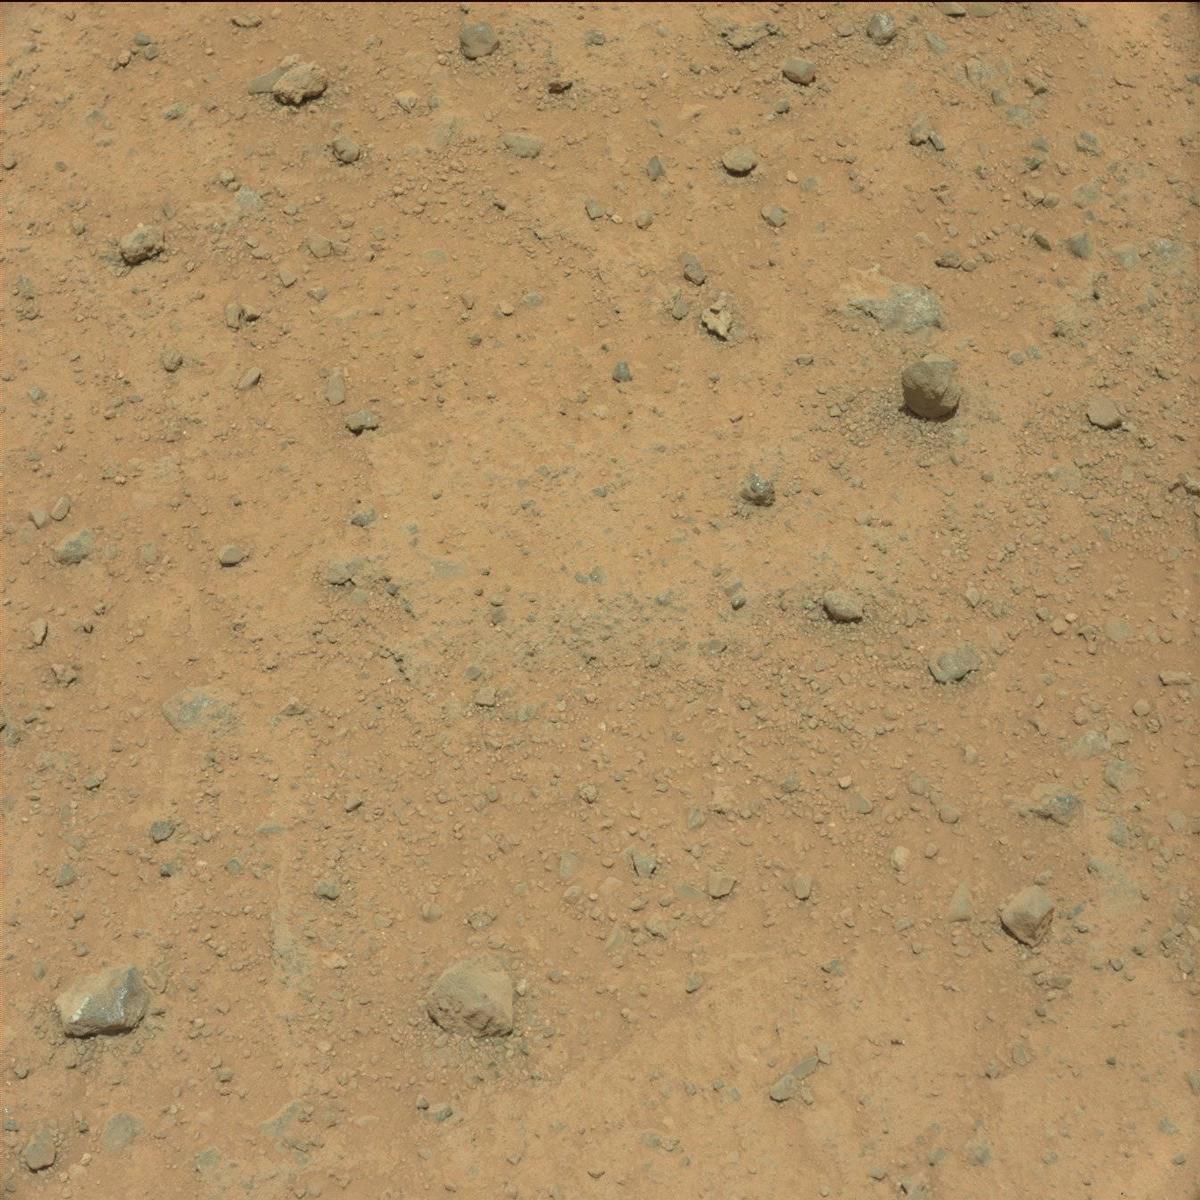
Terrain classes present: Bedrock, Rock, Sand / Soil